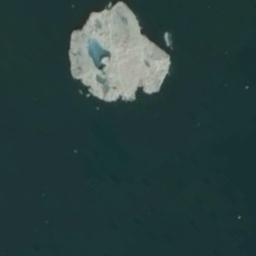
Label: sea_ice